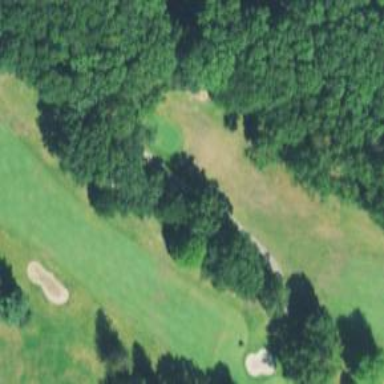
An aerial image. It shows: Footway that doubles as golf path.